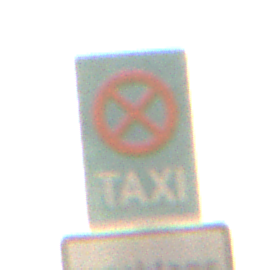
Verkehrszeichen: Taxenstand
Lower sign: ZeitangabenMitBeschraenkungAufWochentage1
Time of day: SunriseSunset
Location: Outdoor (Nature)
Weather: PartlyCloudy
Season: NotSpecified
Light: Natural